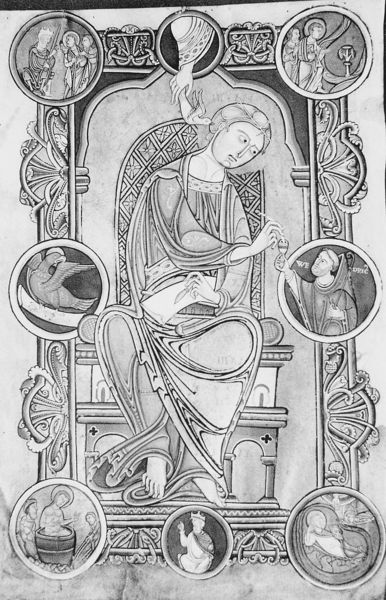
Titel: Zwei Blätter eines Evangeliums
Standort: Herkunftsort: Liesses, Saint-Lambert (EU - F - Nord)
Institution: Avesnes, Musée de la Société d’Archéologie et d’Art de l’Arondissement d’avesnes
Schlagwörter: adler, hand, vogel, weiß, sitzen, frau, kleid, schwarz, stuhl, säulen, zeichnung, muster, ornament, johannes, rahmen, taube, gewand, kutte, kind, krone, rund, baby, könig, thron, ornamente, bad, waschen, buch, barfuß, illustration, kreise, fass, badezuber, römer, kreuze, jesus, pastor, mönch, heilige, schreiber, rabe, heilig, maria, gabe, hieronymus, heiliger geist, buchmalerei, evangelium, kirchenvater, ölmarter, ölkessel, ggabe